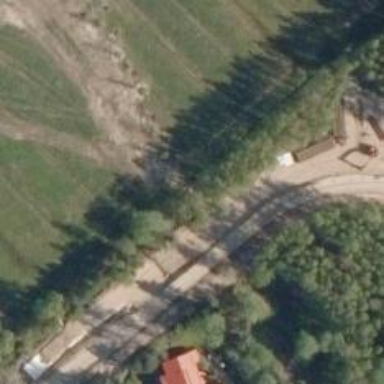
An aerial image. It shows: Path leading to bridge.